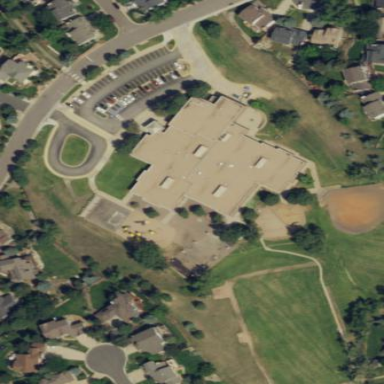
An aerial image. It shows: School.